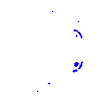
Particle: electron